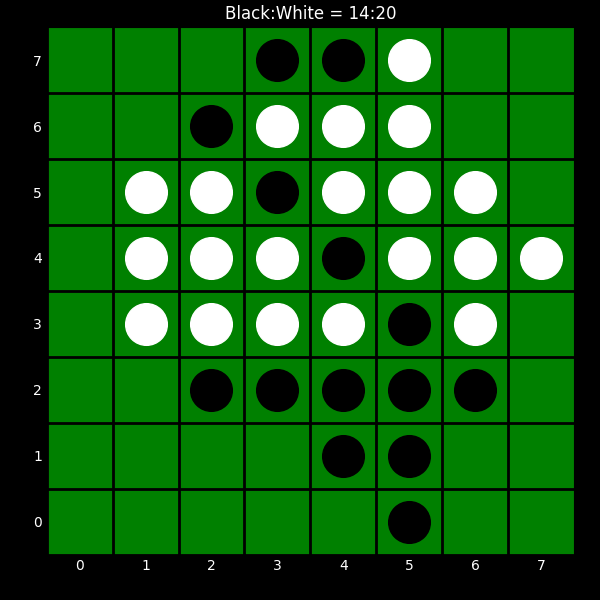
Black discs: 14
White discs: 20